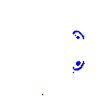
Particle: electron